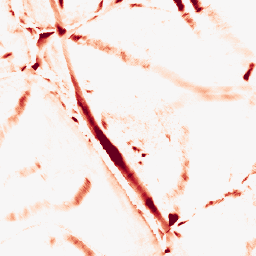
Category: morphological
Decomposition family: morphological_diamond
Decomposition parameters: operation: opening
radius: 10
Upsampling method: area
Upsampling parameters: scale: 2
Upsampling scale: 2